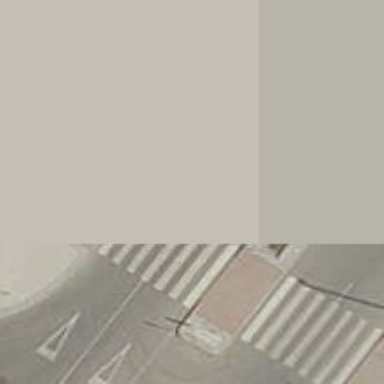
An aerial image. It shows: Uncontrolled zebra crossing on the road.